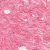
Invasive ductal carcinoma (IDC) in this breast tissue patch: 0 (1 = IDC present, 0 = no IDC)